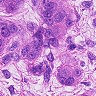
Metastatic tissue present: yes